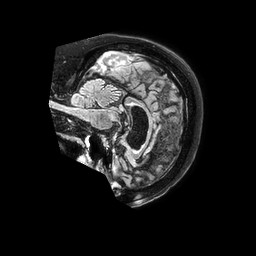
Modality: FLAIR
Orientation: sagittal
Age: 80
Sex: female
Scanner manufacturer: philips
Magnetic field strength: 3 T
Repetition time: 4.8 s
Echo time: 0.34 s